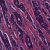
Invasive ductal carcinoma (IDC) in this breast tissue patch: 1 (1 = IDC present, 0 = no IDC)